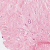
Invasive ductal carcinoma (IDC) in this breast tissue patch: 0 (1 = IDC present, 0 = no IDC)